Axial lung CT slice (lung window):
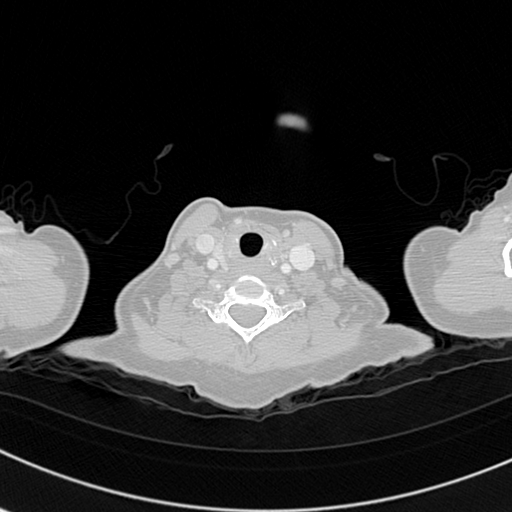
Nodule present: no